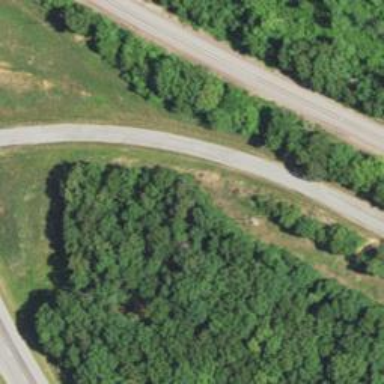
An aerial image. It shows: Unclassified road.